Field crop: maize
Growth stage: 2
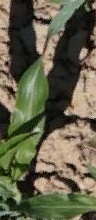
Species: maize